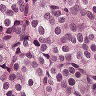
Metastatic tissue present: yes